Question: Right so I had a question to help with the first bit of this and that was just getting a 'div' to follow the slider knob. After messing around with it for a while we came up with the solution. Now I have a 'div' following the slider knob I need it centred on it at all times.
So to keep this an simple as possible here is a image of what I am trying to fix.

In the image above you can see the slider and the 'div' that is following the slider knob. Under that I have places '|' so you can see that its not fully centred with slider knob. I need this to be centred under the slider knob at all times (in the image it should be under/in the middle of the gray bit). It tends to start to mess up when going 40% and below as well as 60% and above.
I can't think of an easy way to fix this (hence this post) but I did try a little cheat by doing the following:
'''
if (pct >= 80) {
// Position the follow div and arrow
$('#follow').css('left', (o.value * 0.98) + '%');
} else if (pct >= 70) {
$('#follow').css('left', (o.value * 0.99) + '%');
} else if (pct <= 50 & pct >= 40) {
$('#follow').css('left', (o.value * 1.02) + '%');
} else if (pct <= 40 & pct >= 30) {
$('#follow').css('left', (o.value * 1.04) + '%');
} else if (pct <= 30 & pct >= 20) {
$('#follow').css('left', (o.value * 1.08) + '%');
}
'''
Now what this does it trys to keep the 'div' on track with the slider by changing the '%' as it moves along. This does work (kinda) but leads to the 'div' not being smooth and it goes all jumpy due to the calculation corrections.
## HTML:
'''
<div class="slider-container">
<div id="follow-container">
<div id="follow">I am following the slider!
<br />
<div id="percentage"></div>
<br />|</div>
</div>
<div id="testslider"></div>
</div>
'''
## CSS:
'''
#testslider {
position: absolute;
top: 50px;
left: -40px;
background-size: 100%;
background-position: center;
}
.slider-container {
padding: 55px;
}
#follow-container {
position: relative;
left: -65px;
bottom: 2px;
}
#follow {
position: absolute;
width: 193px;
height:40px;
margin-left: -77px;
/* half width */
text-align: center;
color: black;
border: 1px solid;
}
'''
## JAVASCRIPT:
'''
$('#testslider').sGlide({
height: 16,
startAt: 70,
colorStart: '#C6F1F8',
colorEnd: '#C6F1F8',
drag: function (o) {
var pct = Math.round((o.value));
$('#percentage').html(pct);
// Position the follow div and arrow
$('#follow').css('left', o.value + '%');
},
onButton: function (o) {
var pct = Math.round(o.value) + '%';
$('#percentage').html(pct);
}
});
'''
<URL>
Any help here would be great and as people before have said "so what is your question".
How can I keep the following 'div' aligned with the slider knob?
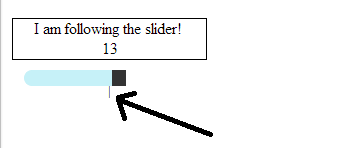
Answer: After all this it turns out to solve my problem I needed to give '#follow-container' a width.
Giving this the correct with of the slider allowed the child 'div' to align correctly with the slider knob.
'''
#follow-container {
position: relative;
bottom: 2px;
width: 760px;
left: -100px;
}
'''
This seems to have fixed my problem on my real project, thanks for all the help <URL>.